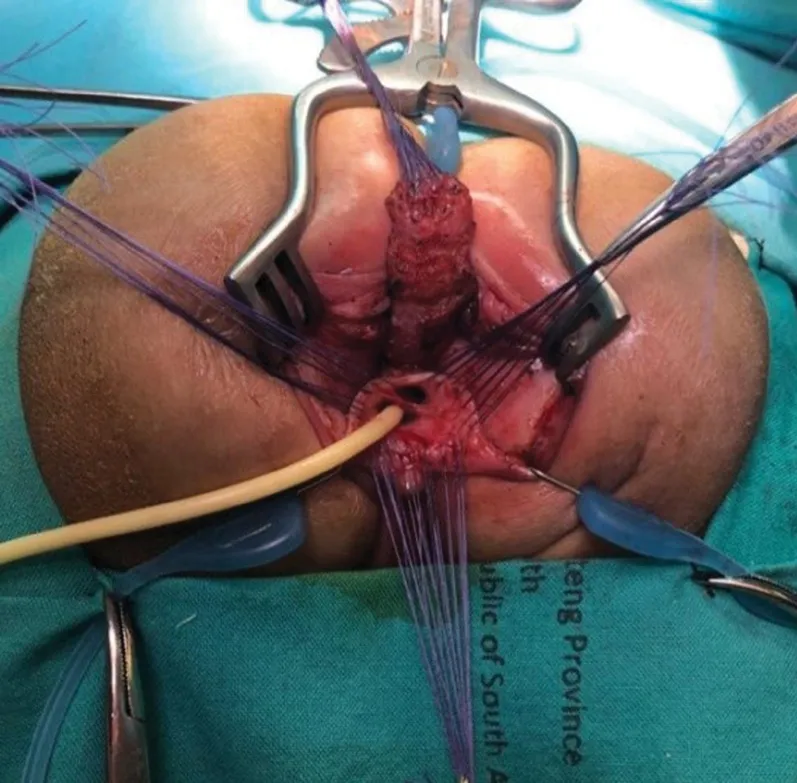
Intraoperative image: posterior sagittal anorectoplasty and total urogenital mobilization.
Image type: medical_photograph (other_medical_photograph)